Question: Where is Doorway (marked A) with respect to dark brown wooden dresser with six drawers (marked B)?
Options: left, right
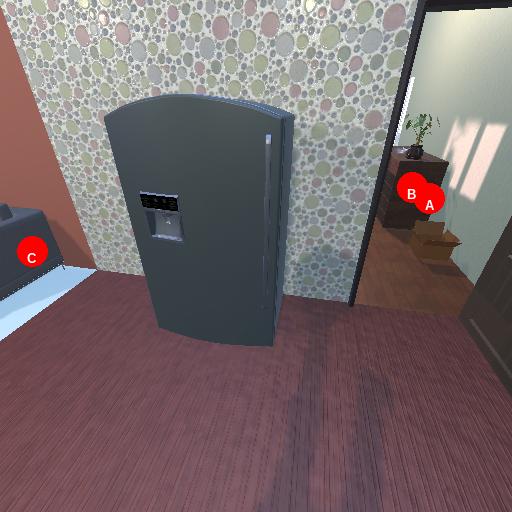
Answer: left